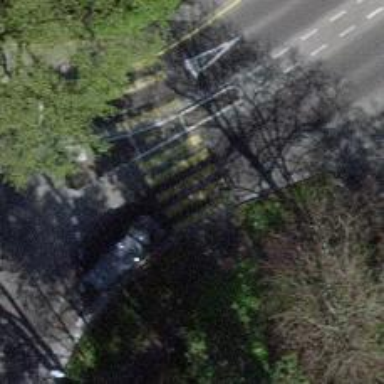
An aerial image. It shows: Zebra crossing for pedestrians.